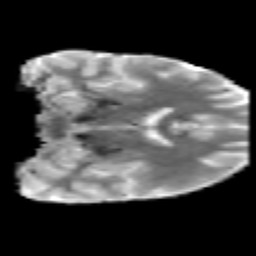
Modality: MD
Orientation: coronal
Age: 25
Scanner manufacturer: philips
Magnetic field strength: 3 T
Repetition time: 8.6 s
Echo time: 0.127 s